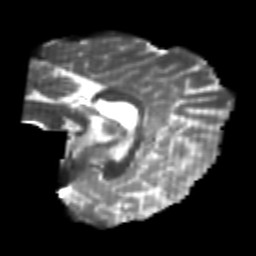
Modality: T2w
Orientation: sagittal
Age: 23
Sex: female
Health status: healthy
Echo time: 0.074 s